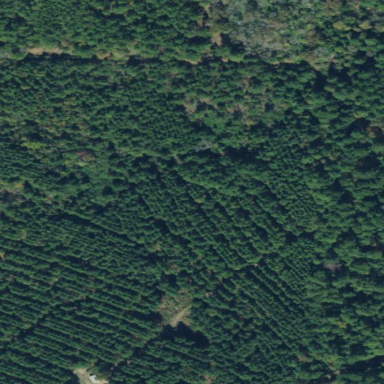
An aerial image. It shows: Evergreen needle-leaved forest.